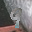
Label: 9